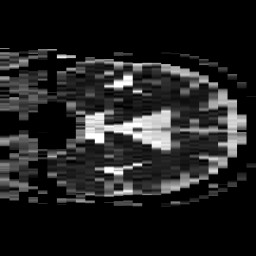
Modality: ADC
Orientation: coronal
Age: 67
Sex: male
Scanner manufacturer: philips
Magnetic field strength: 3 T
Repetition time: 4.261 s
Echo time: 0.06024 s